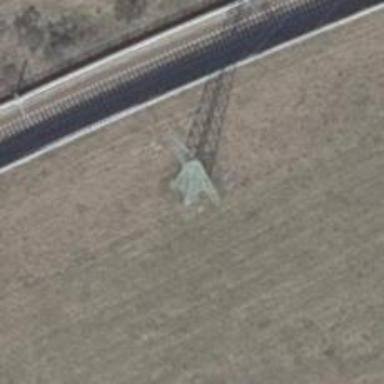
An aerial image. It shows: Power tower.